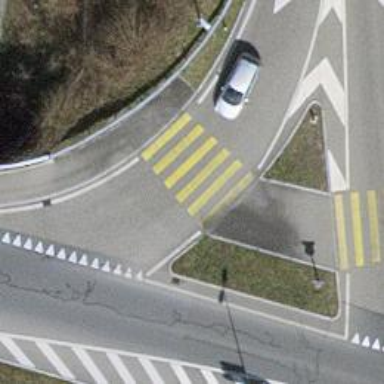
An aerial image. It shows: Marked crossing on the road.